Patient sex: M
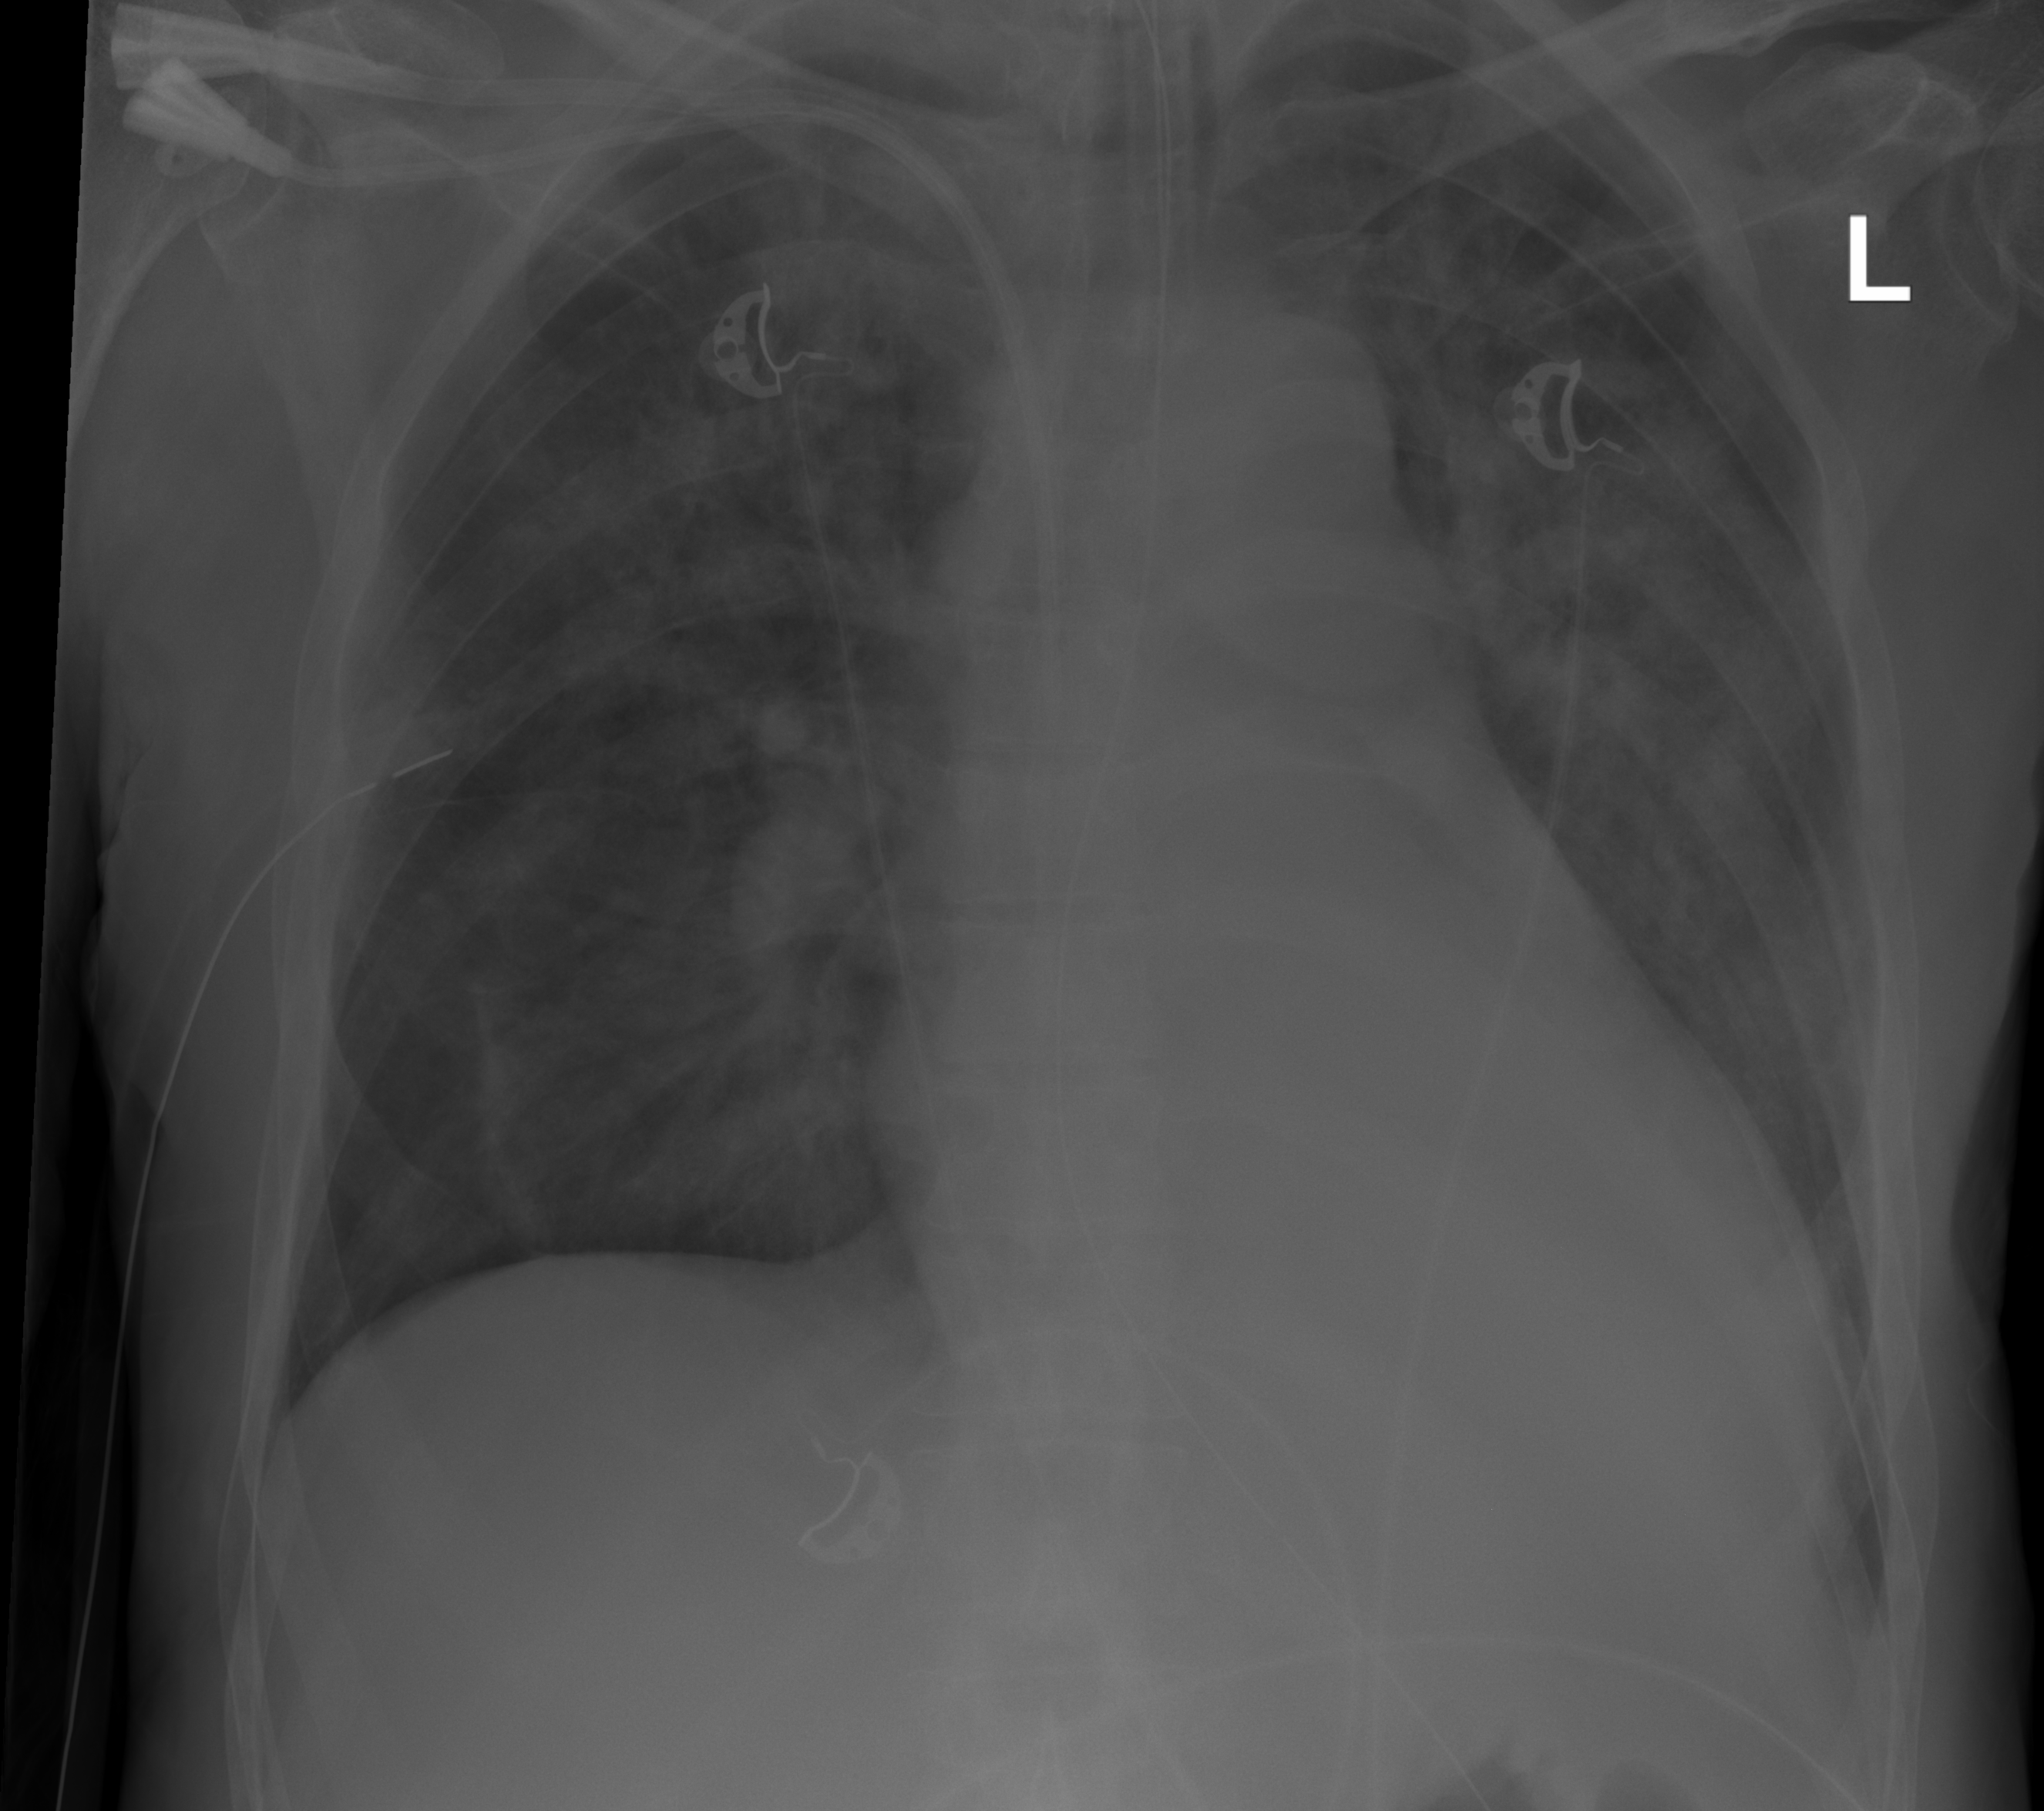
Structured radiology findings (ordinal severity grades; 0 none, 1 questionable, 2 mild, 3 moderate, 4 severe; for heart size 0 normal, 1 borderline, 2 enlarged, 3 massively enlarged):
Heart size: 2
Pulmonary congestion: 0
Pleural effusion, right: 0
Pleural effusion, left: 1
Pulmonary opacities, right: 3
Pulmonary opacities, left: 3
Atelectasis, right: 0
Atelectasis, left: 0